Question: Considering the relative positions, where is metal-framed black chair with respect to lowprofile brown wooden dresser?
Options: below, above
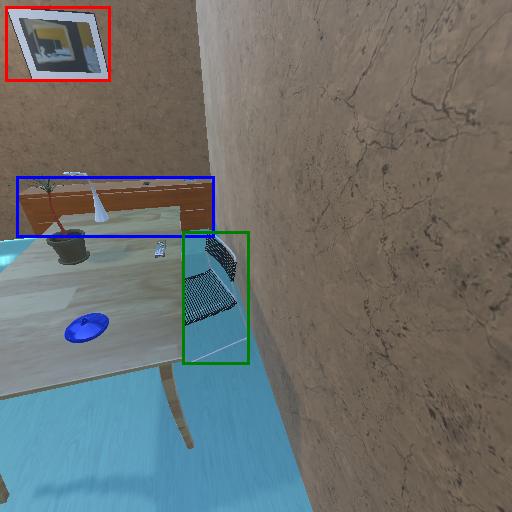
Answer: below